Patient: sex F, age 43
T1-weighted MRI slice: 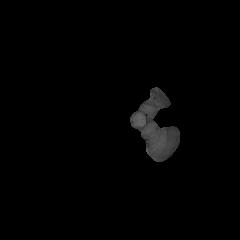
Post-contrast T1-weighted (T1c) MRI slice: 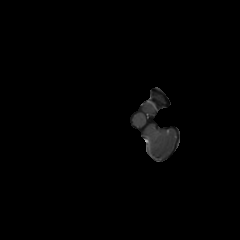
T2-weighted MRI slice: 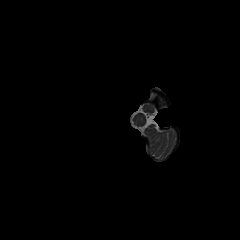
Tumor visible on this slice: no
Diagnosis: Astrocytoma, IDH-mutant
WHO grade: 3